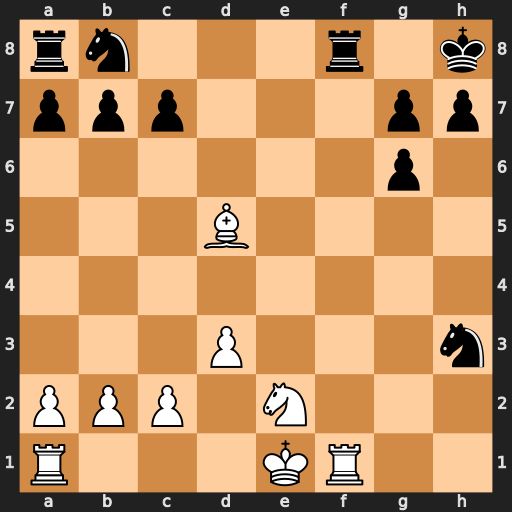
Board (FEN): rn3r1k/ppp3pp/6p1/3B4/8/3P3n/PPP1N3/R3KR2
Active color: w
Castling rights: Q
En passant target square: -
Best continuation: Rxf8#